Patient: sex F, age 46
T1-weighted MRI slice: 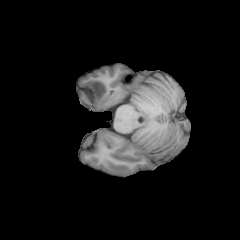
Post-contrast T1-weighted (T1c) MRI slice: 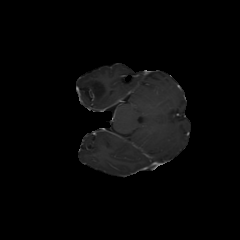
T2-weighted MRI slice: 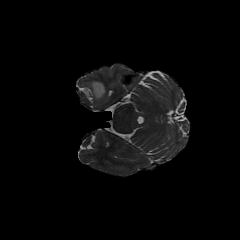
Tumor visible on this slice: yes
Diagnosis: Astrocytoma, IDH-mutant
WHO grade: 2